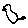
Label: bird